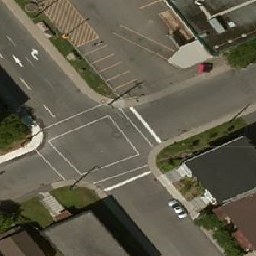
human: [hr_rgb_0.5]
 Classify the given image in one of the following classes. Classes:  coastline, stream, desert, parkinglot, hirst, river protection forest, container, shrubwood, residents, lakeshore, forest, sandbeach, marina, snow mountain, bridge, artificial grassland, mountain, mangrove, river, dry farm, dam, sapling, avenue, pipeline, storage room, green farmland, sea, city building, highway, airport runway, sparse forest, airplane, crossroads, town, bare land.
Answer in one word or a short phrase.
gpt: crossroads